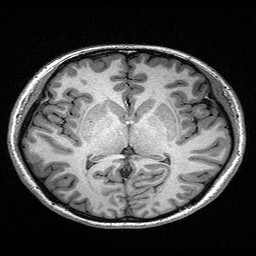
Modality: T1w
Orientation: coronal
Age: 26
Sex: female
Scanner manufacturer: siemens
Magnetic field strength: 3 T
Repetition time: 2.4 s
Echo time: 0.03 s